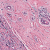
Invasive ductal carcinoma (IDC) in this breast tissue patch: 0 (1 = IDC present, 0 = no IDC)